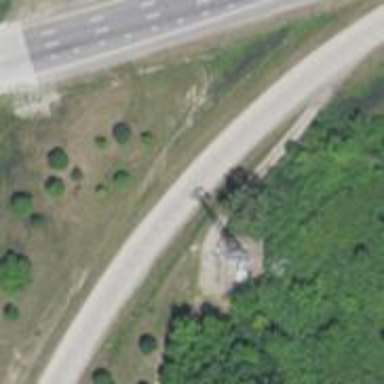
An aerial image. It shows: Lattice communication mast.